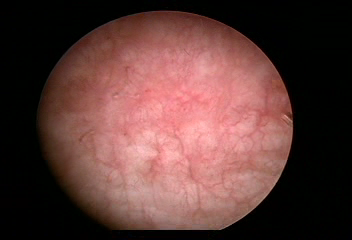
Modality: WLC
Class: Normal mucosa
Bladder cancer association: No